Field crop: maize
Growth stage: 2
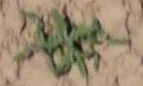
Species: atriplex